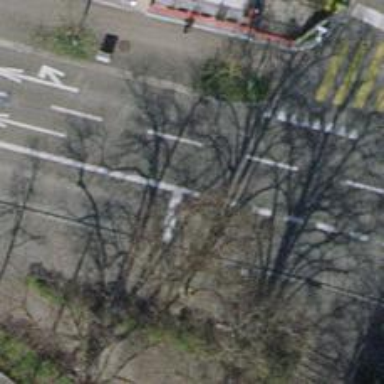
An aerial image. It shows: Road with traffic signals.